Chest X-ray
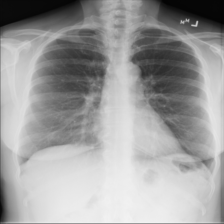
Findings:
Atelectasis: negative
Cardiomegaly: negative
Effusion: negative
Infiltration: negative
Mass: negative
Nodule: negative
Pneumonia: negative
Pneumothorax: negative
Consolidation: negative
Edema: negative
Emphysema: negative
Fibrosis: negative
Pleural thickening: negative
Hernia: negative